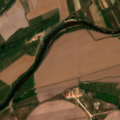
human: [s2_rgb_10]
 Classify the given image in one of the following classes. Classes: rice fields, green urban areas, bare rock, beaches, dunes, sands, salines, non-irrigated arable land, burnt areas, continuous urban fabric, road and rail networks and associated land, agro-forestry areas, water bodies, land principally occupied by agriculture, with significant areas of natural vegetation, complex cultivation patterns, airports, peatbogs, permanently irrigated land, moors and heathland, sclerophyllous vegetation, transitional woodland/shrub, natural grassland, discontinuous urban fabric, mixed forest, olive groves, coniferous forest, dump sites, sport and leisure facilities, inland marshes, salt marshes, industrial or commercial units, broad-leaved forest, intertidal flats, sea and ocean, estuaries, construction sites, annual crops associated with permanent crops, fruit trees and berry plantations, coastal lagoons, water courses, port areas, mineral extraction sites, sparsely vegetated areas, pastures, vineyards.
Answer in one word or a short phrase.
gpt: permanently irrigated land, rice fields